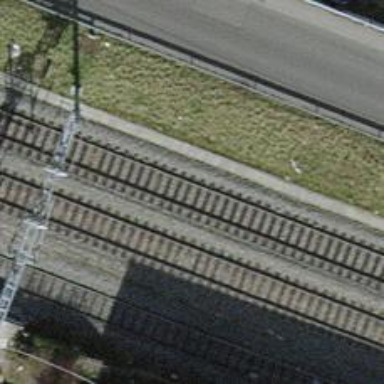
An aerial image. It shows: Railway with electrified contact lines.